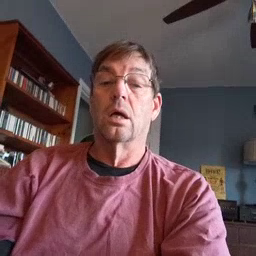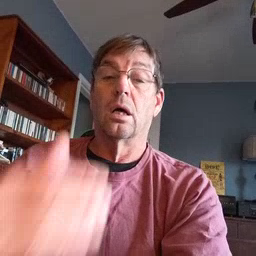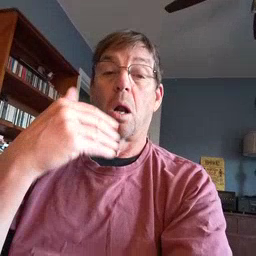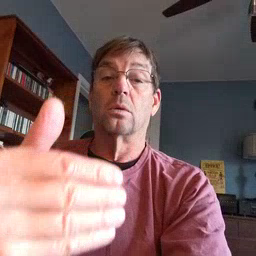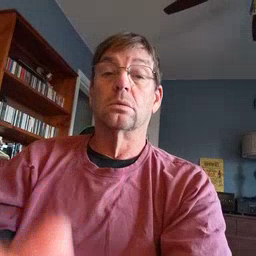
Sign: close